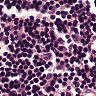
Metastatic tissue present: no